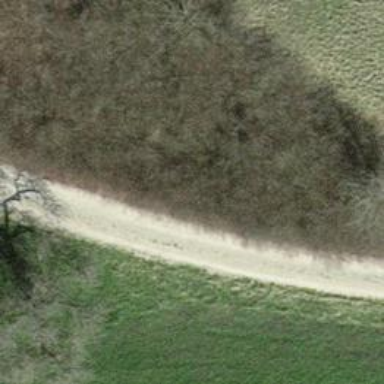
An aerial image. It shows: Pebblestone track with grade2 tracktype.